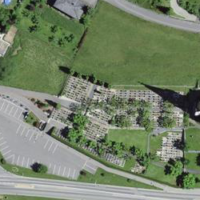
EUNIS habitat code: 55
Species observed at this site:
Neottia ovata
Sambucus nigra
Anacamptis pyramidalis